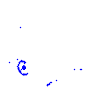
Particle: proton